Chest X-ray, AP view. Patient: 58 years old, sex M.
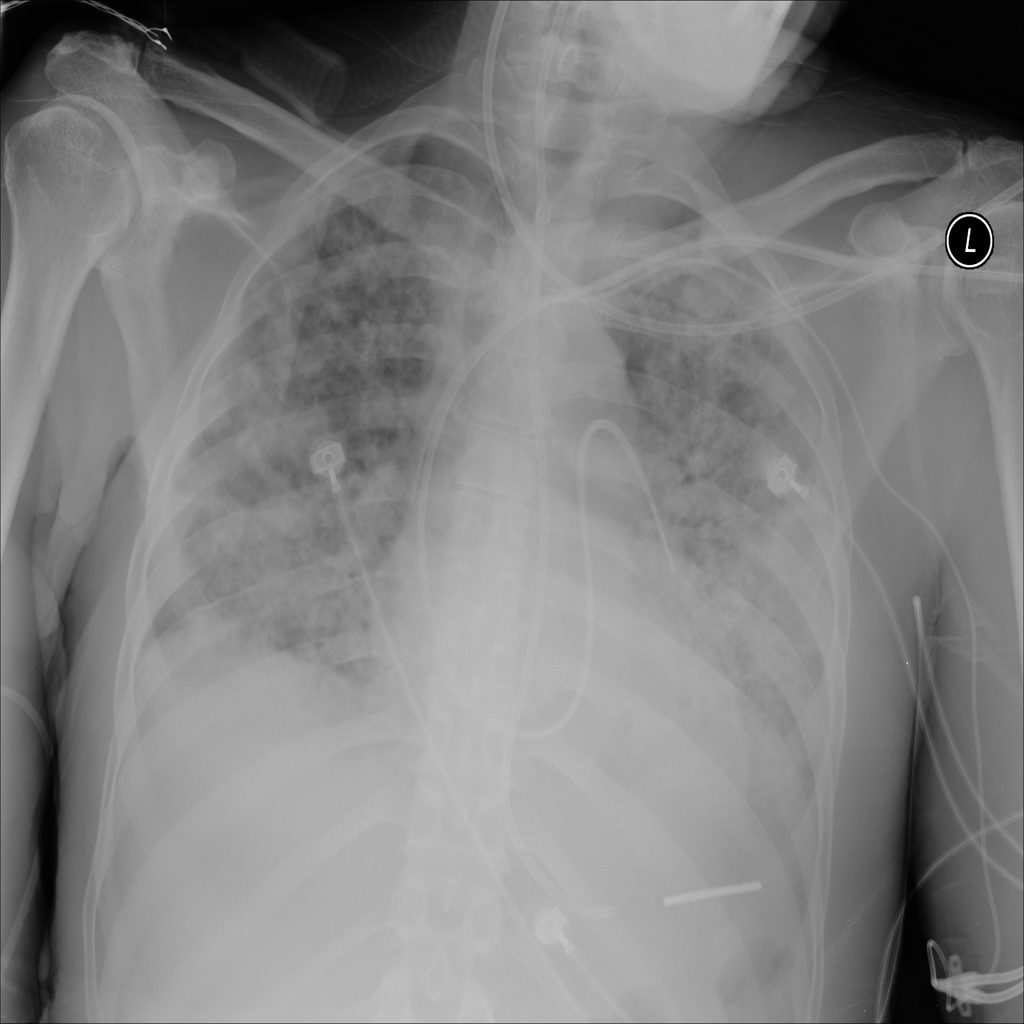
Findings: Infiltration